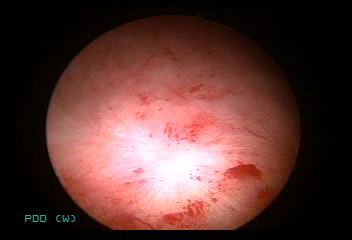
Modality: WLC
Class: Normal mucosa
Bladder cancer association: No